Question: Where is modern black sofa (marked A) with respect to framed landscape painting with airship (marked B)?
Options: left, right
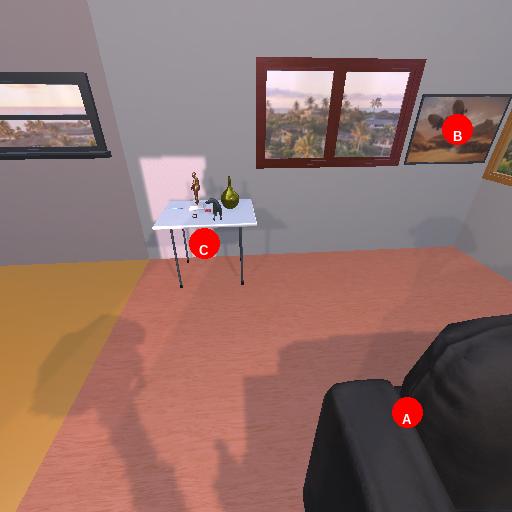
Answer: left